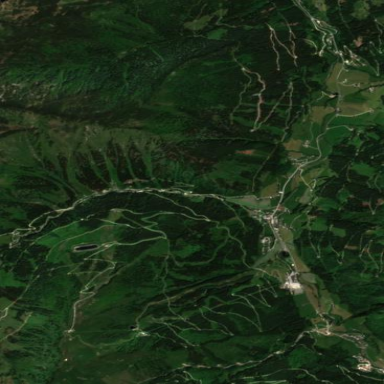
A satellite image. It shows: Area designated for winter sports.